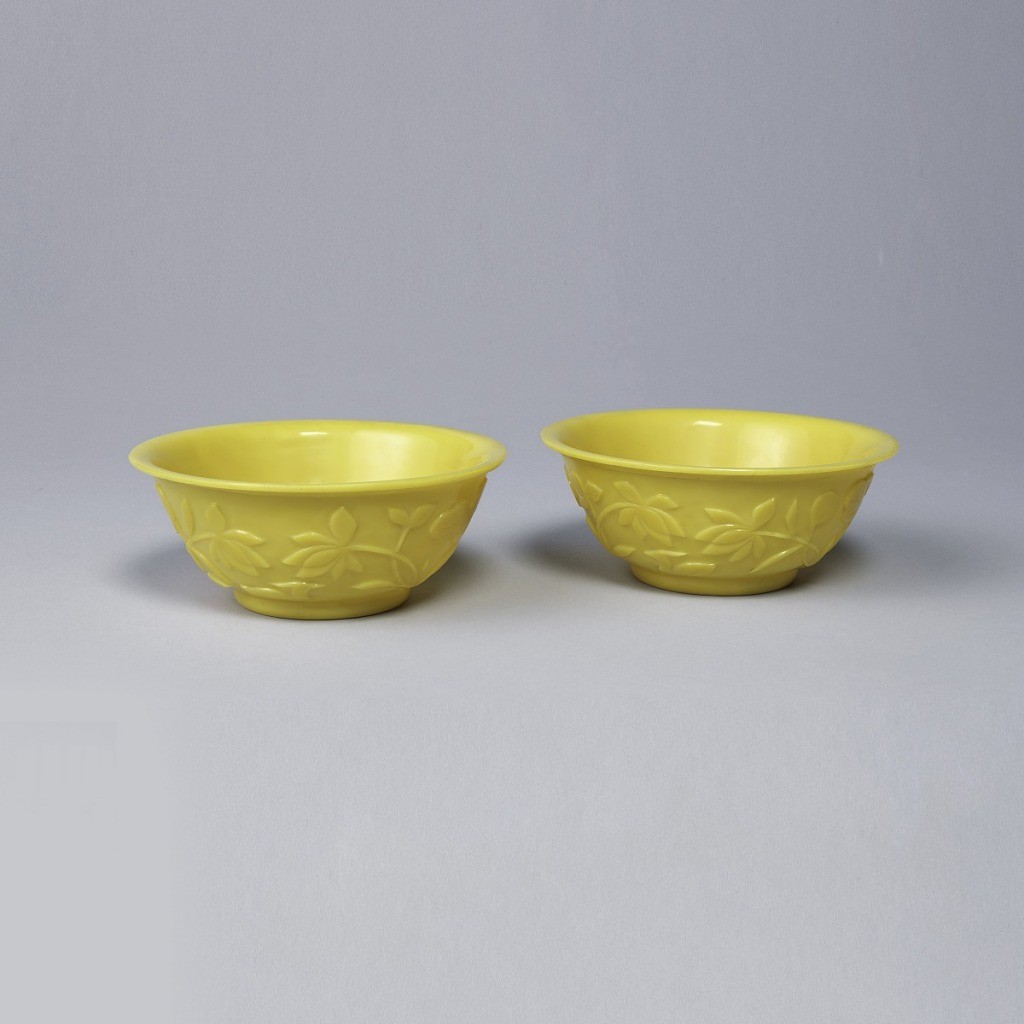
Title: Bowls
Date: late 19th–early 20th century
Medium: Carved molded glass
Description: Pair of opaque yellow glass bowls with flaring sides, out- turned lip and low foot; sides are decorated with relief floral sprays.